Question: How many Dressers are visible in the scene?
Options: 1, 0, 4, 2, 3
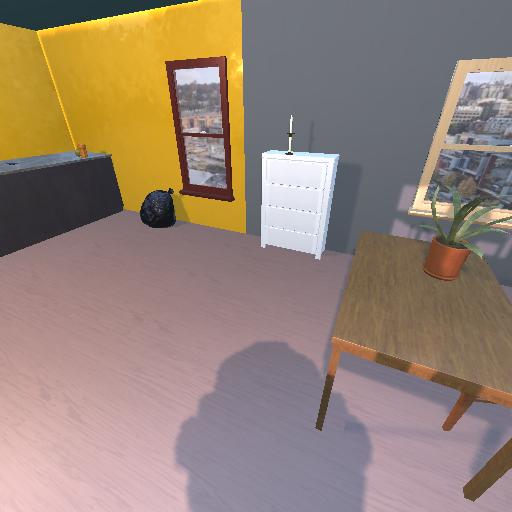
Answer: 1